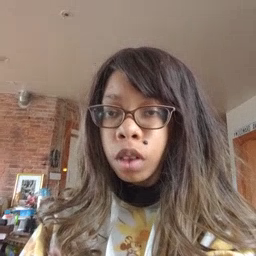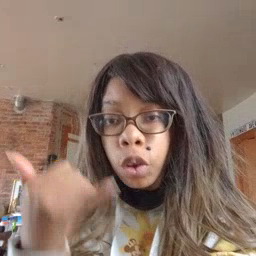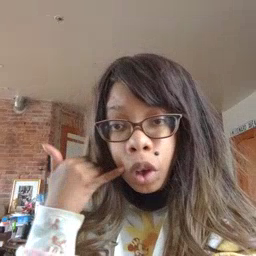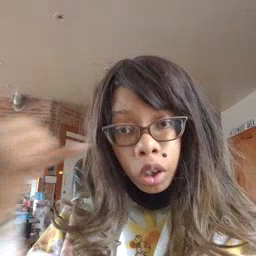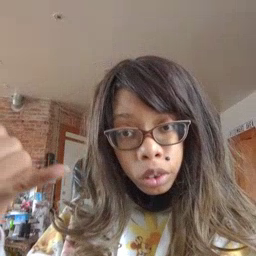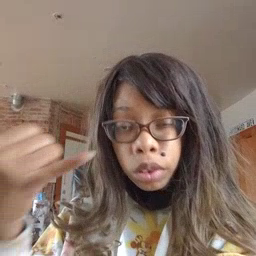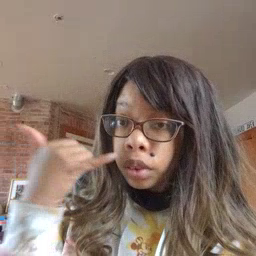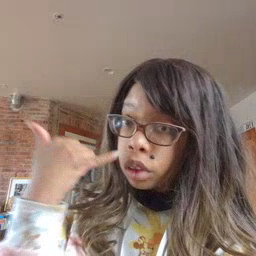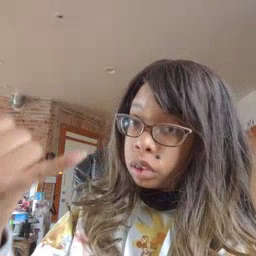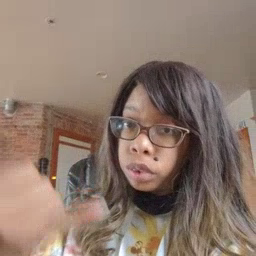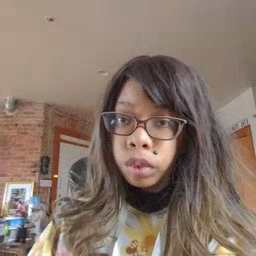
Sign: callonphone